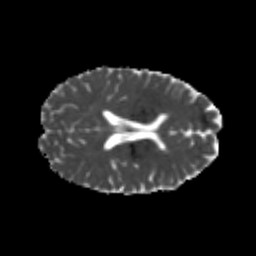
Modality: MD
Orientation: axial
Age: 23
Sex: female
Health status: healthy
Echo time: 0.074 s